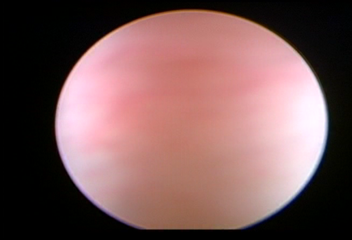
Modality: WLC
Class: Normal mucosa
Bladder cancer association: No